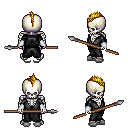
a pixel art fantasy rpg character, male body template, skeleton, gray robe, gold greaves, blonde mohawk hairstyle, white cloth bracers, white slippers, spear, four views (front, back, left, right), 2x2 character sprite sheet, small pixel art, hard edges, no anti-aliasing